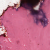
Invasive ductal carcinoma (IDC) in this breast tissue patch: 0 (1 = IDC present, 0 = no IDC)